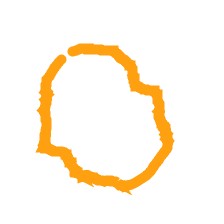
Shape: circle